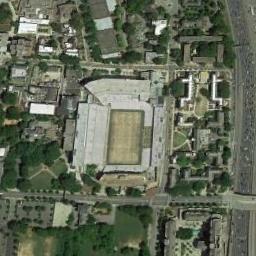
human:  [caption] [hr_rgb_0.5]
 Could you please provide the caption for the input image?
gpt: The stadium has a blue roof on two sides .

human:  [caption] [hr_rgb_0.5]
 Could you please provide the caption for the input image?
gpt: Square stadium built in the middle of residential area .

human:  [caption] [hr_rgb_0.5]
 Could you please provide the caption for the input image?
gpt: The stadium is on the grass next to some trees and grass .

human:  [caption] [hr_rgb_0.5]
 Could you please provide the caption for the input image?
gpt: There are many trees around the stadium .

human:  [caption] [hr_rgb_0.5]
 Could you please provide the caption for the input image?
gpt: There are many buildings and green trees around the stadium .